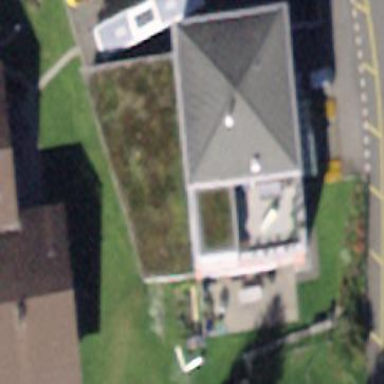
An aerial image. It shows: Building.